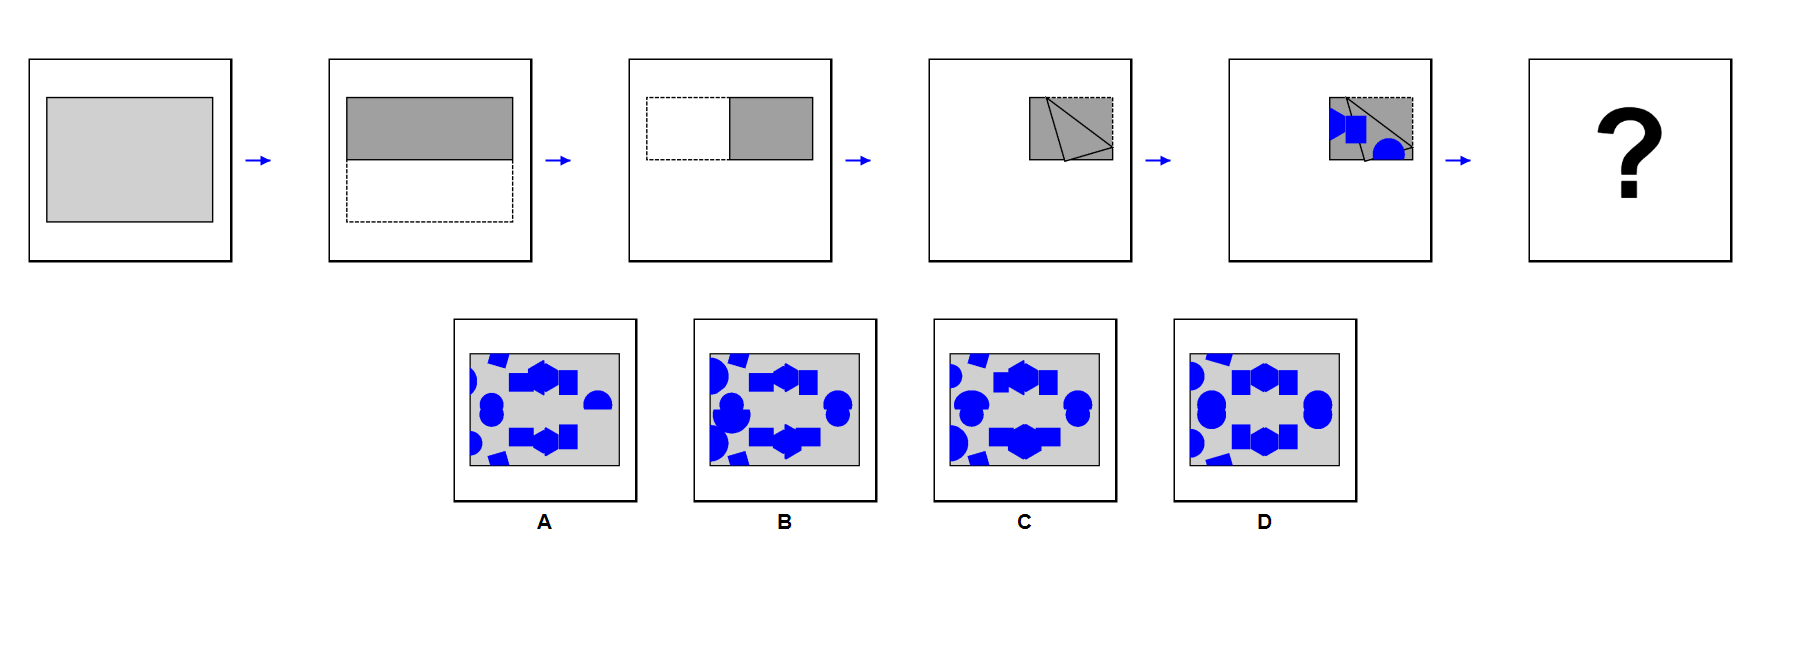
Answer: D